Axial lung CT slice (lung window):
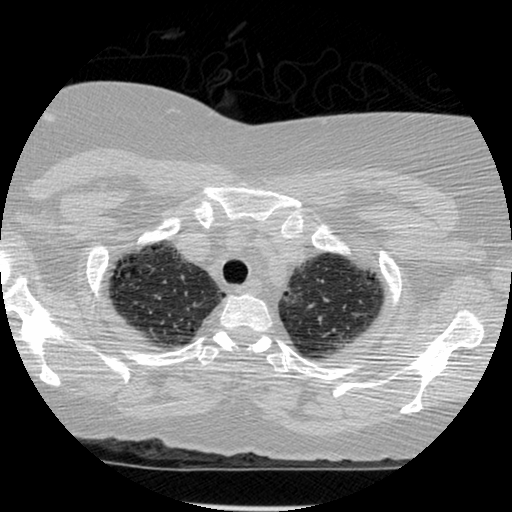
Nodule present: no